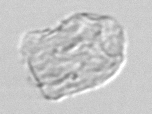
Label: detritus_transparent